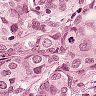
Metastatic tissue present: yes